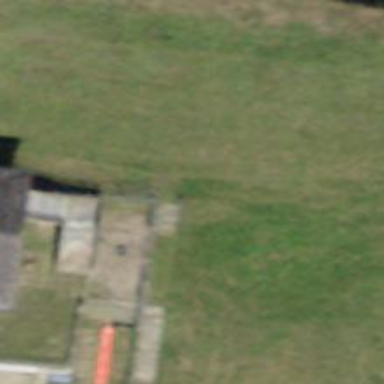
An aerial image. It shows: Steps on grass surface.